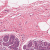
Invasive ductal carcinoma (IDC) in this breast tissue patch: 0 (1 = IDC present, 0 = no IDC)